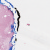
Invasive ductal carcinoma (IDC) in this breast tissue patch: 0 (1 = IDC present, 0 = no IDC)